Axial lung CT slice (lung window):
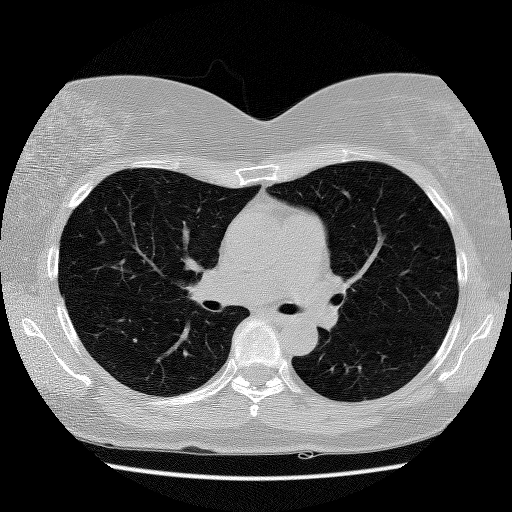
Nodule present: no